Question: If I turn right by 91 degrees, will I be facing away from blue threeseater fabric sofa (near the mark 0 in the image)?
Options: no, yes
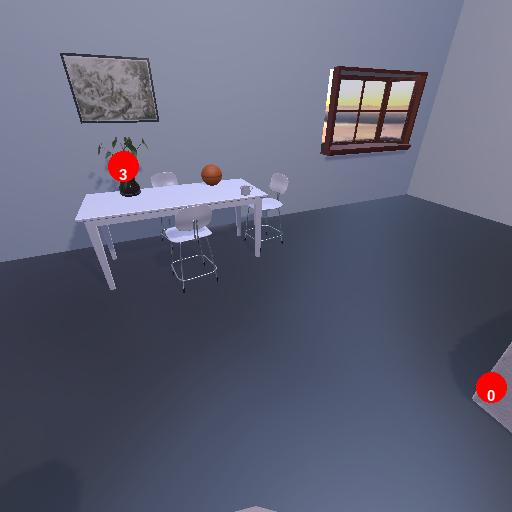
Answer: no